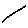
Label: line